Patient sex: M
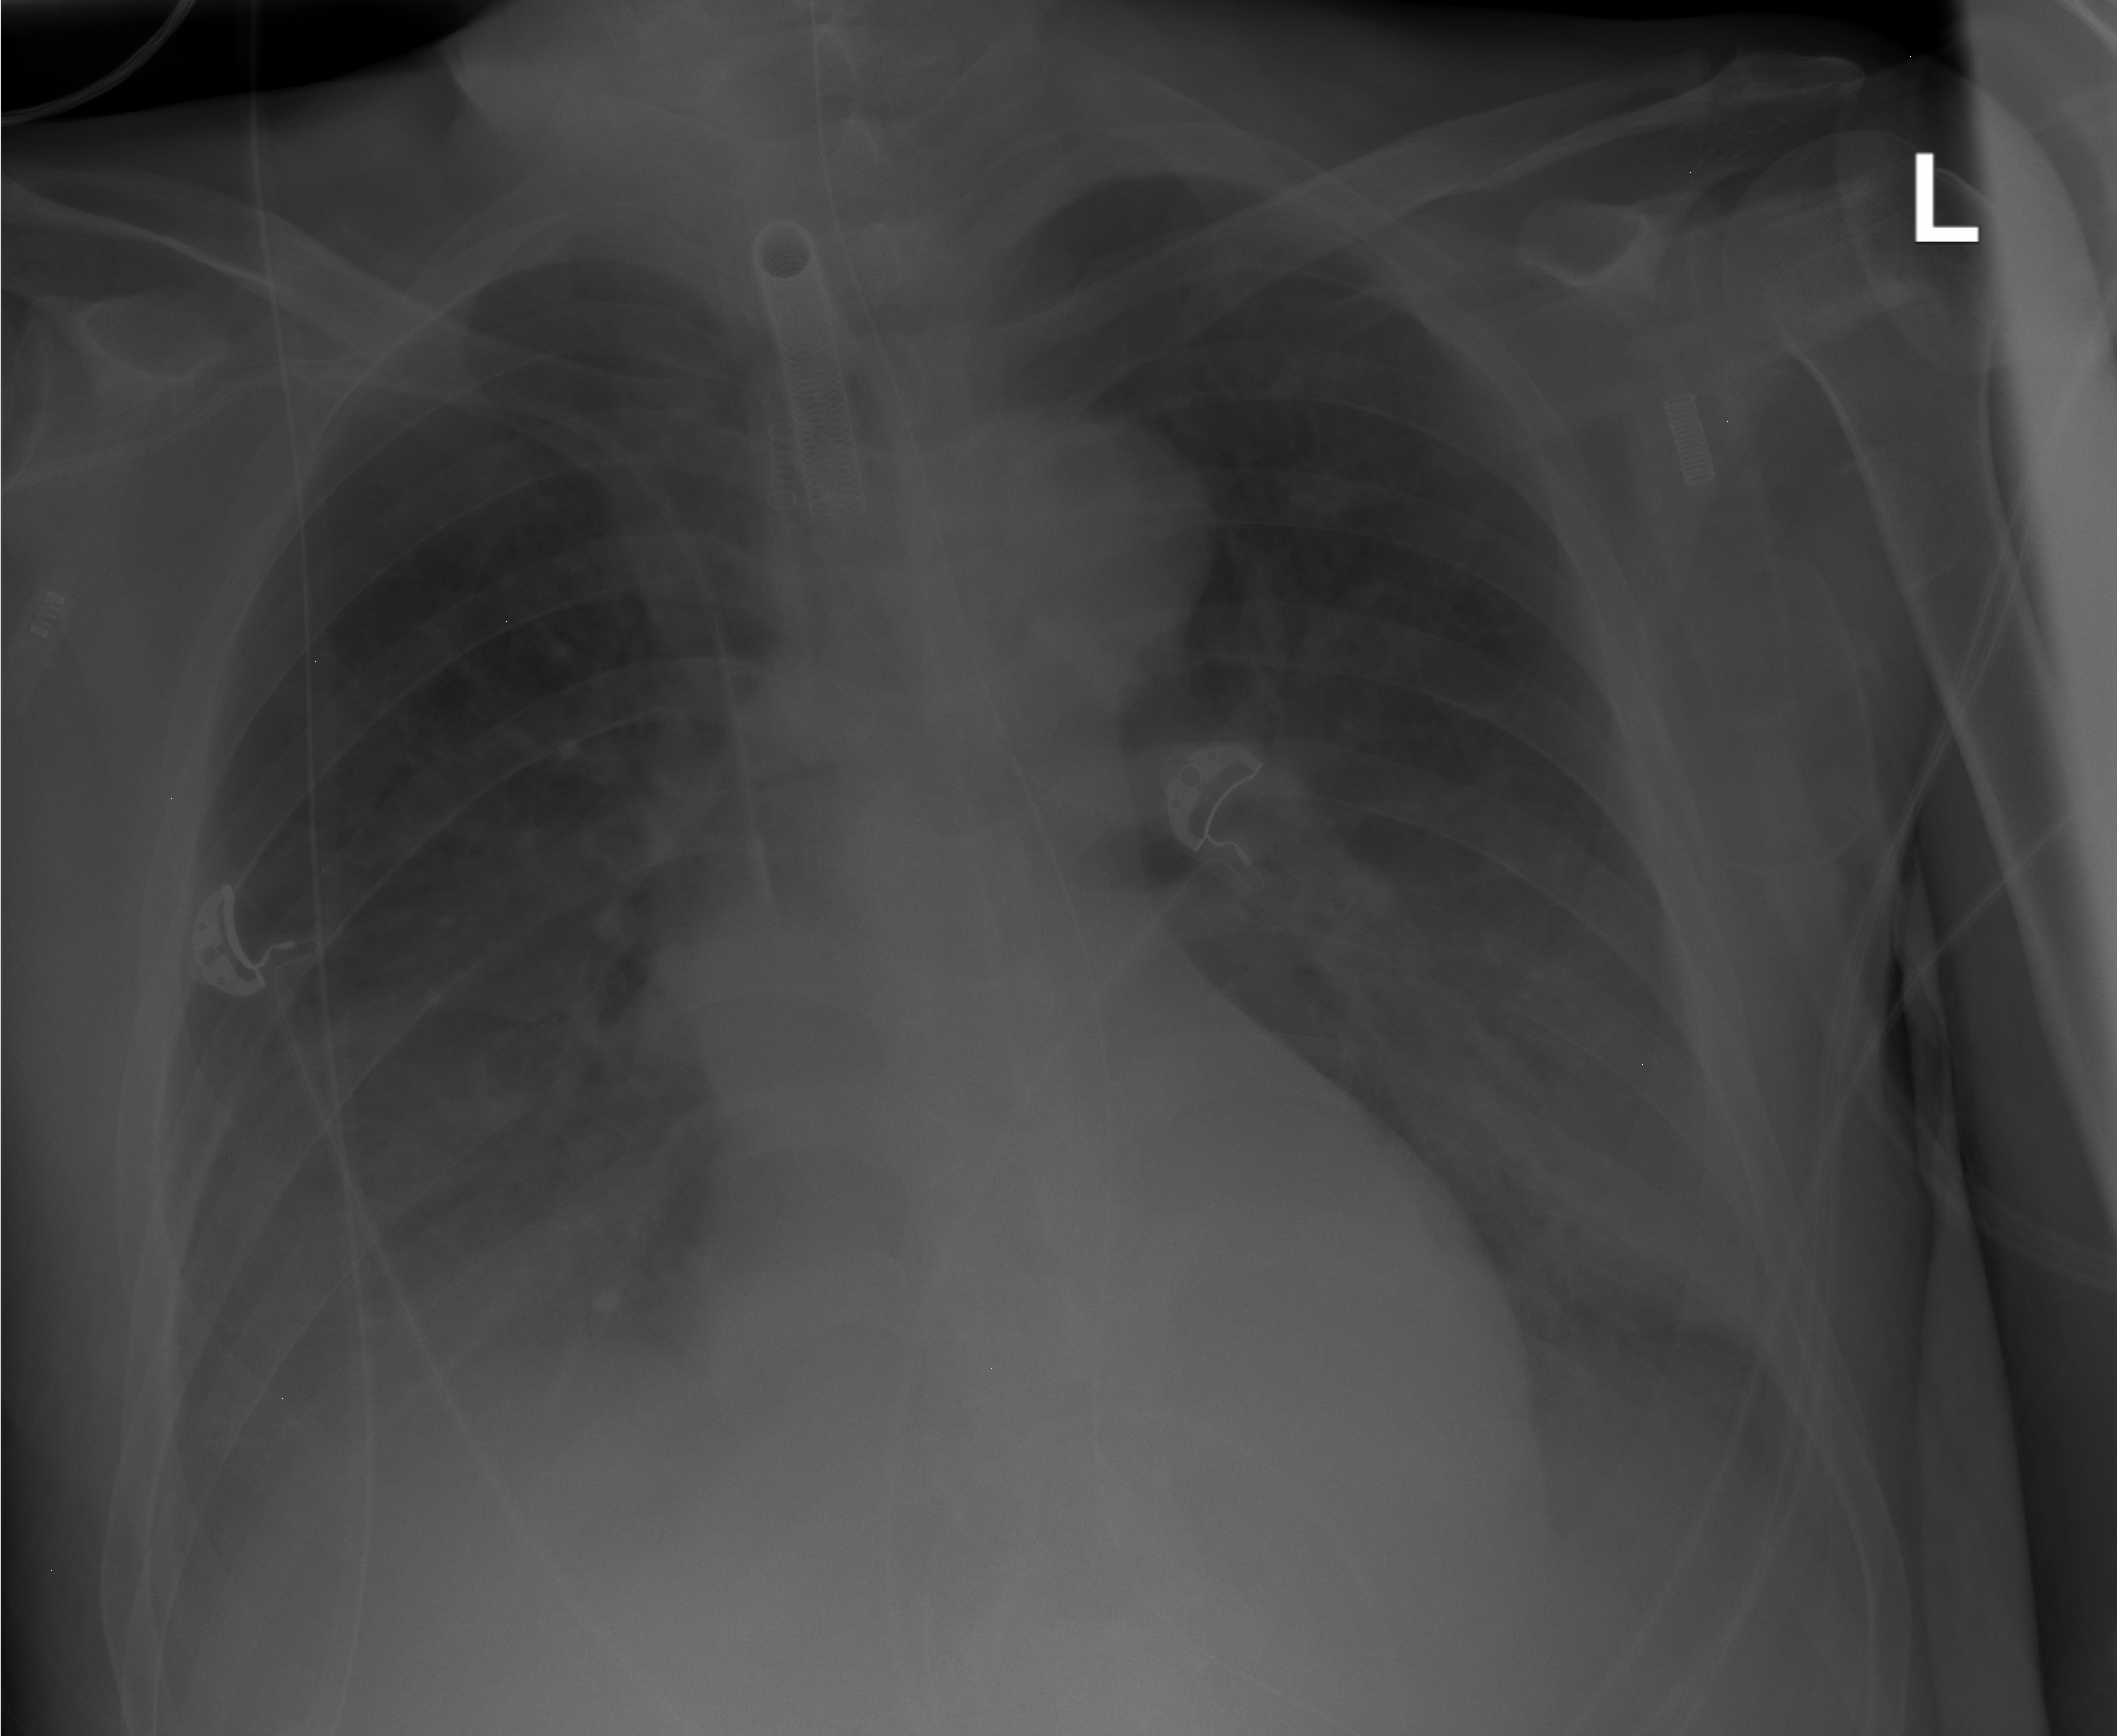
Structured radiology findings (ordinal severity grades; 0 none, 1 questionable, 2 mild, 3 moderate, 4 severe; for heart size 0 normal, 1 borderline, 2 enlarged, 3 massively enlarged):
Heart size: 0
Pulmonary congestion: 0
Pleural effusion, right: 3
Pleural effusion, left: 3
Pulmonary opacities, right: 1
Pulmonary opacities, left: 0
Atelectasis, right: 2
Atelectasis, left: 2